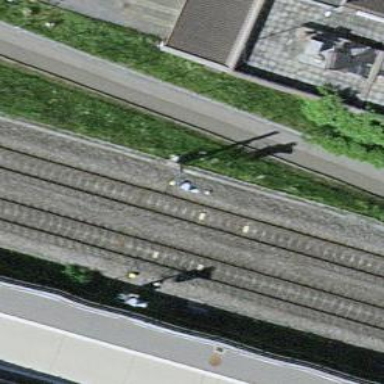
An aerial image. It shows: Railway signal.